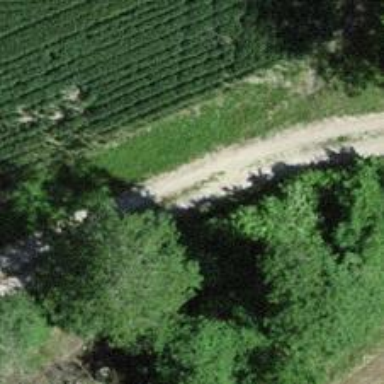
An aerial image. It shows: Unpaved track with grade3 track type.